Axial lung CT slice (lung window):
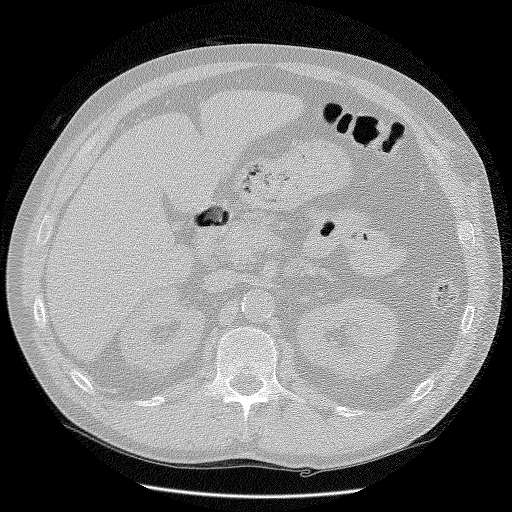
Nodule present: no